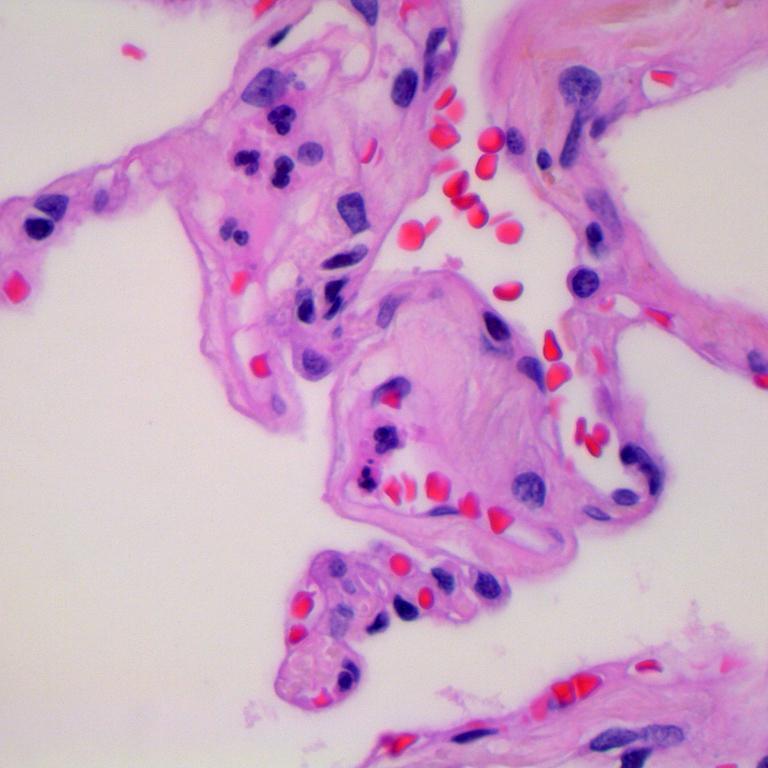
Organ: lung
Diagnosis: benign